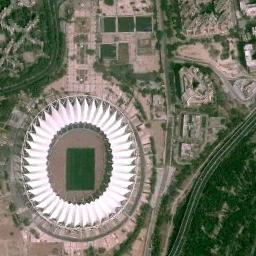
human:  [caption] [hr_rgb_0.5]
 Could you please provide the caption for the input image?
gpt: This stadium has a red podium on one side .

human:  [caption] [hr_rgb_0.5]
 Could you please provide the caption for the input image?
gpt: The circular stadium is next to the lawn and the bare land .

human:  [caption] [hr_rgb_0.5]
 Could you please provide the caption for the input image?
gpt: There are lots of trees beside the stadium .

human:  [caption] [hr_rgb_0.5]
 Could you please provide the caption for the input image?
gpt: The stadium is on the bare land next to some buildings and trees .

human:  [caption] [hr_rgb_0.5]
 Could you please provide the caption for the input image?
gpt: There are many green trees beside the stadium with a white roof .